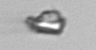
Label: detritus_transparent